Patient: sex F, age 86
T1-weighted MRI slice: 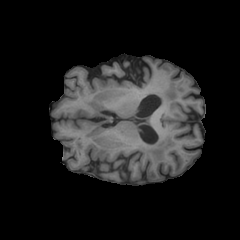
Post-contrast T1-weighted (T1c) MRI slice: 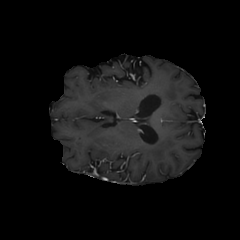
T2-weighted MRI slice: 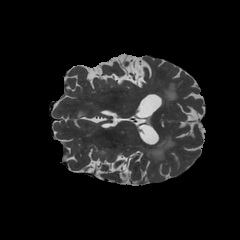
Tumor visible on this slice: yes
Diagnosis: Glioblastoma, IDH-wildtype
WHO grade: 4